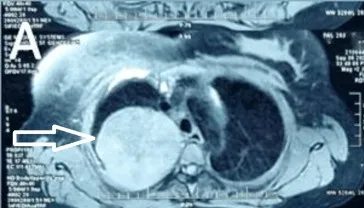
CT images of the tumor at the time of diagnosis. CT scan thorax showing a well-circumscribed tumor (arrow) in the upper lobe apicoposterior segment, right lung at diagnosis. Axial view.
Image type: radiology (mri)